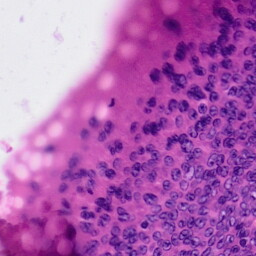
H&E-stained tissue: Colon